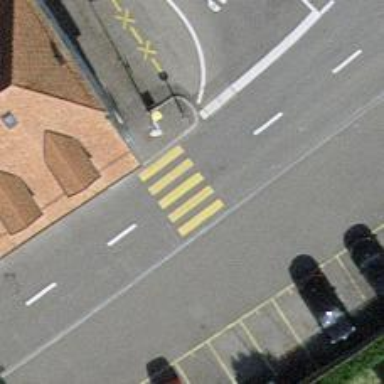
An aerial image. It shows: Zebra crossing on the road.